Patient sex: F
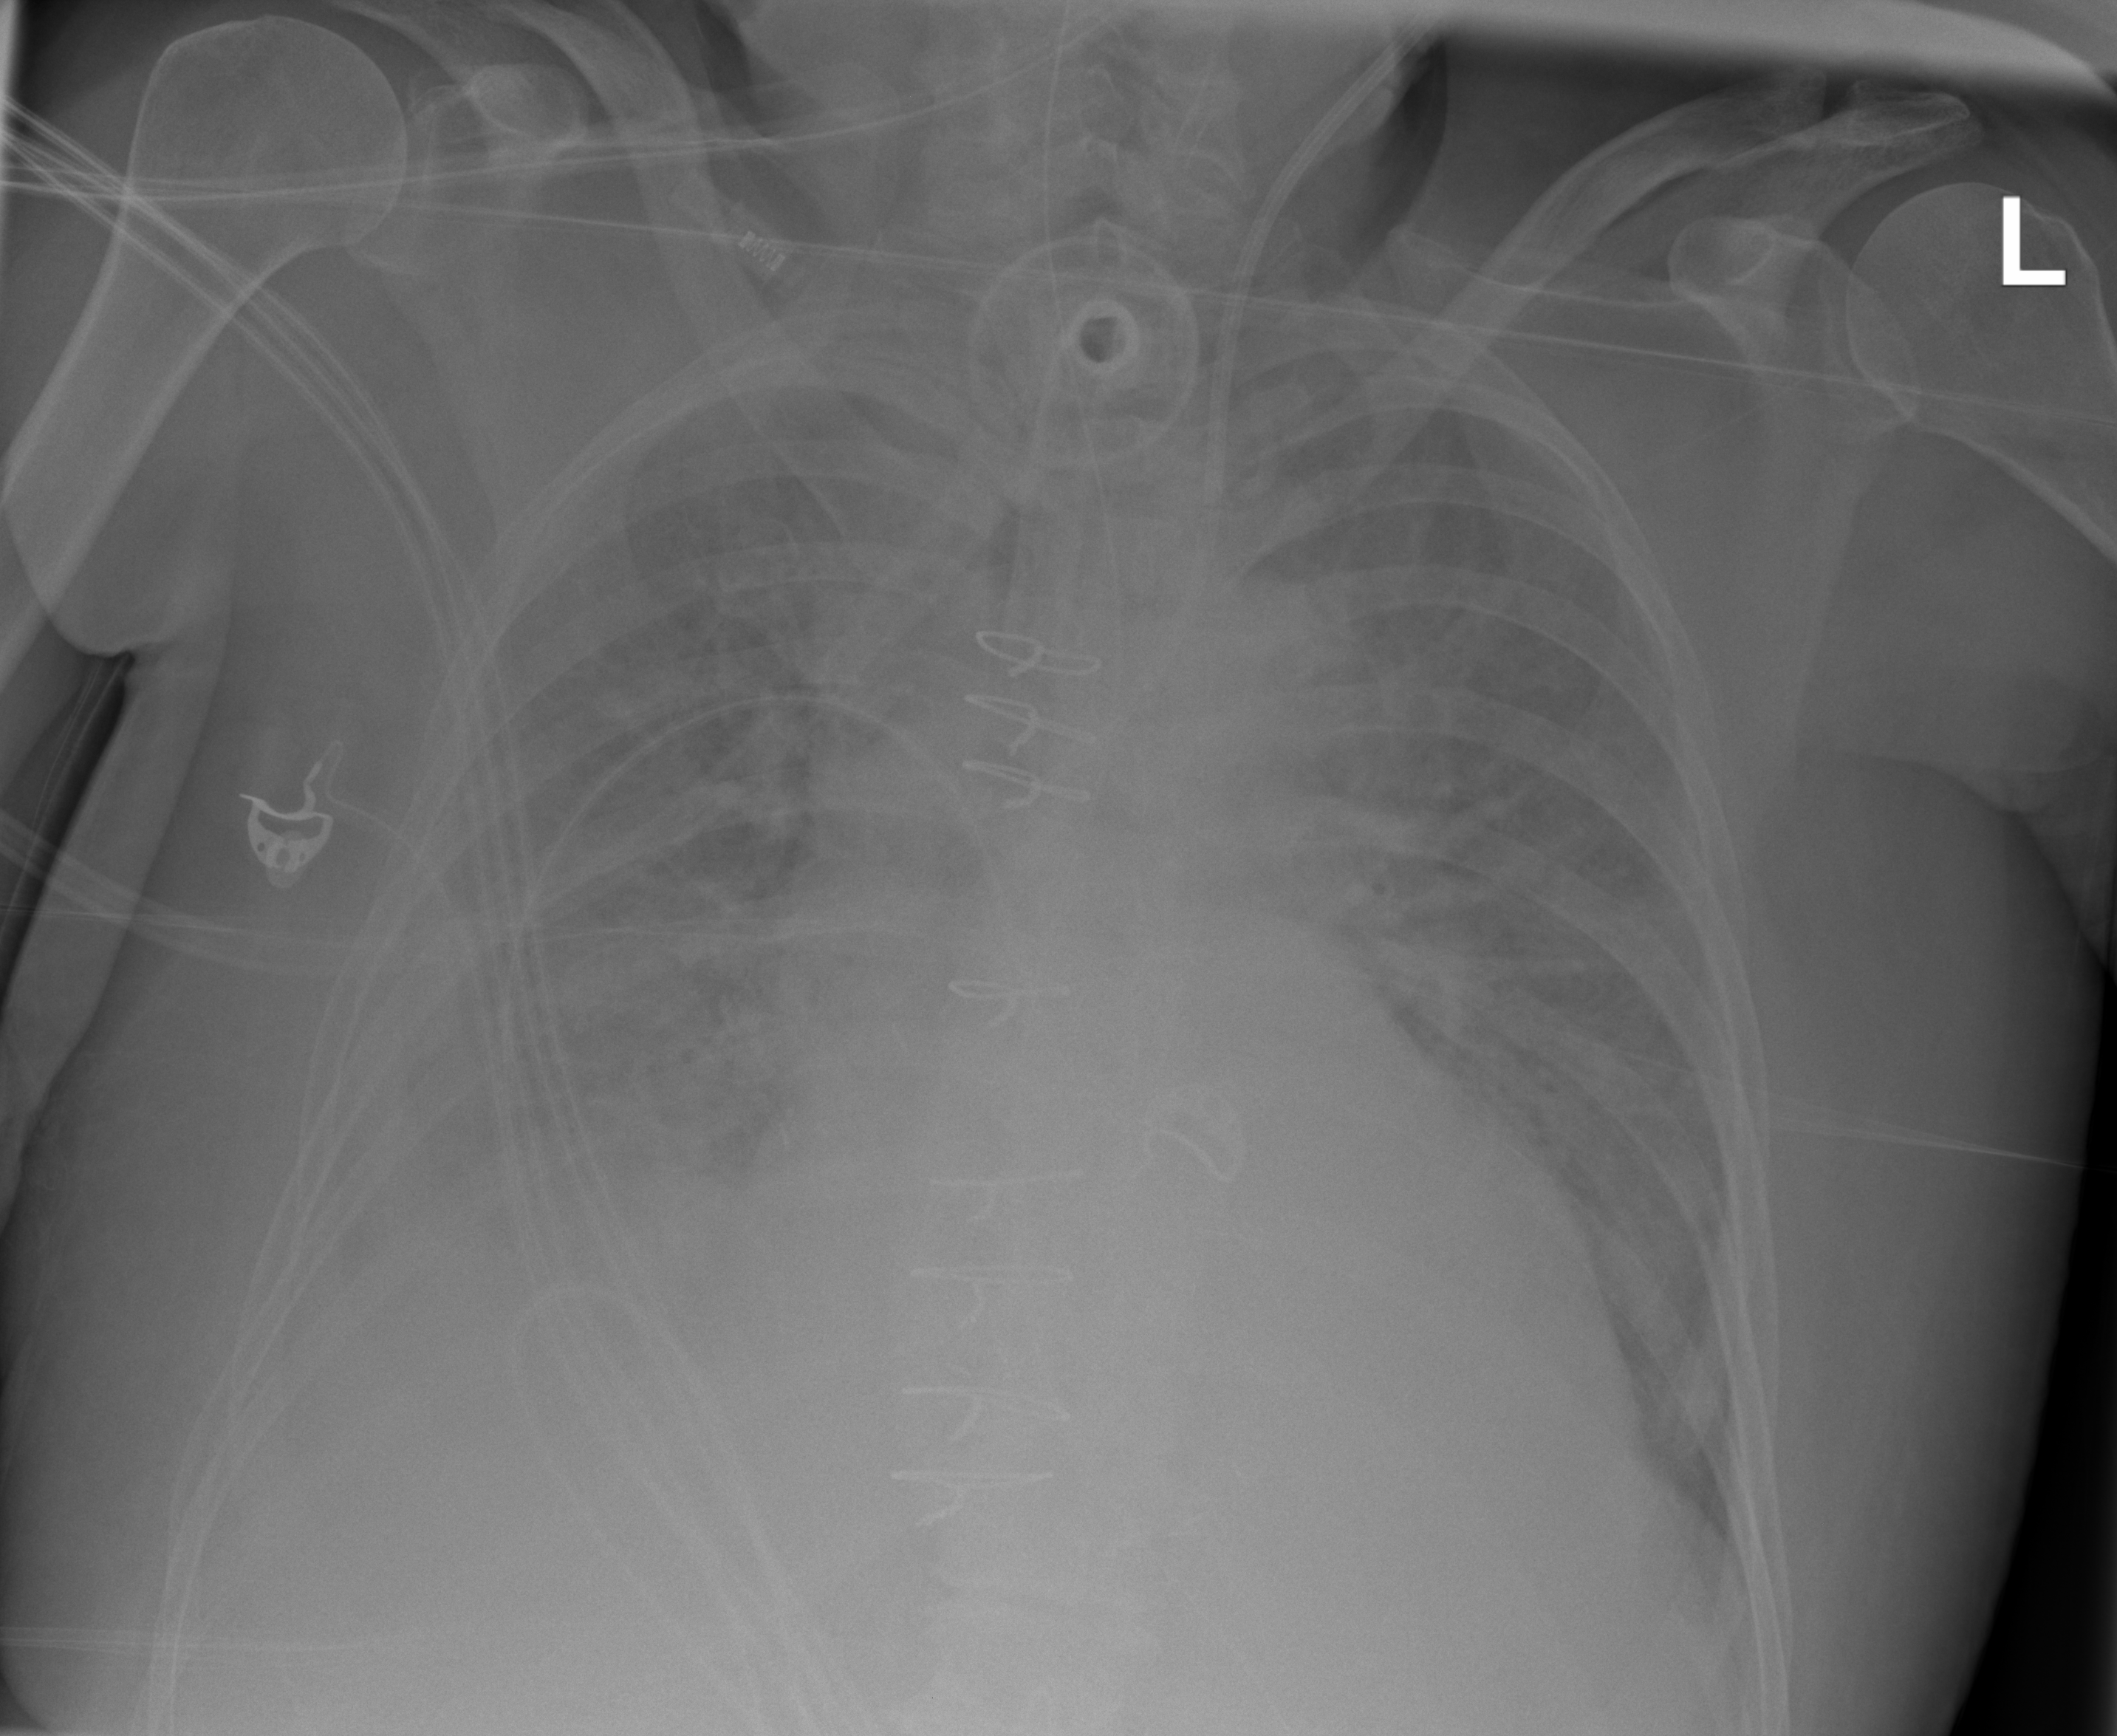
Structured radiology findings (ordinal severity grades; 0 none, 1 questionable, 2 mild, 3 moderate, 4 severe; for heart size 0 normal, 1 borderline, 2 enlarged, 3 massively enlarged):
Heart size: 2
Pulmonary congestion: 3
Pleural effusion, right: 3
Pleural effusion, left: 1
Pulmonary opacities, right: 2
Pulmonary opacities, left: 2
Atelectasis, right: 2
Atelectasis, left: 0